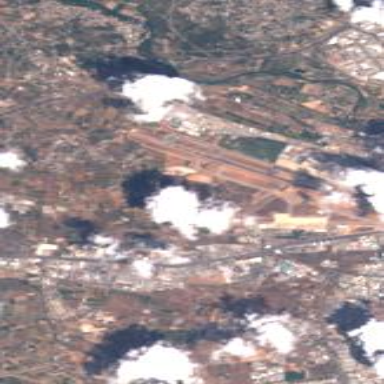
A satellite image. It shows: International aerodrome with airport.